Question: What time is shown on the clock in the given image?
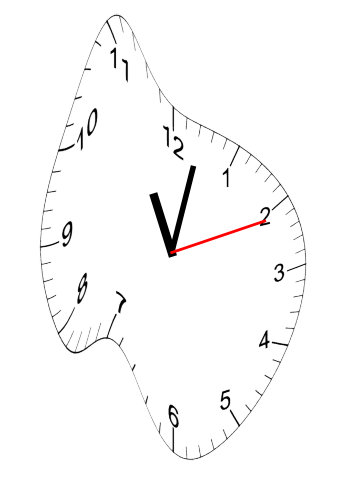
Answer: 11:02:11